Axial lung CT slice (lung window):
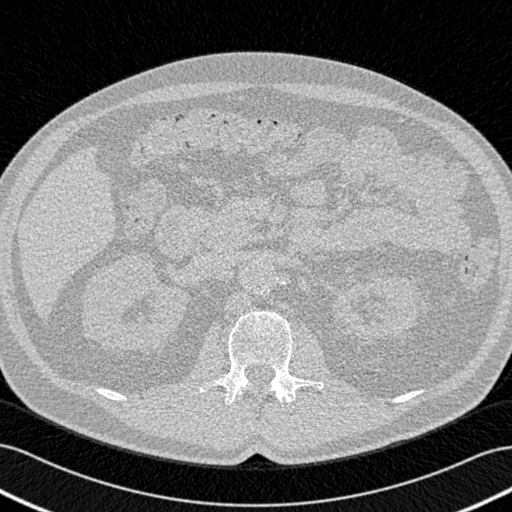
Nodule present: no